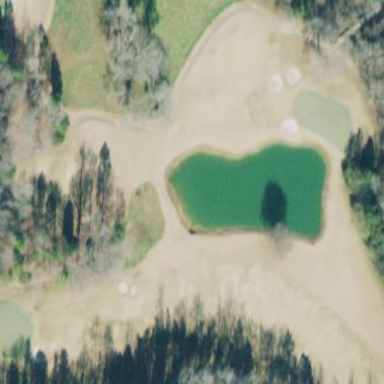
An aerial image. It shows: Water hazard on golf course. The hazard is natural water feature.